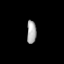
Tissue: prostate
Cell type: T cells
Senescence score: 0.6992
Nuclear area (px): 209
Mean DAPI intensity: 170.081